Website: lowes
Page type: order-tracking
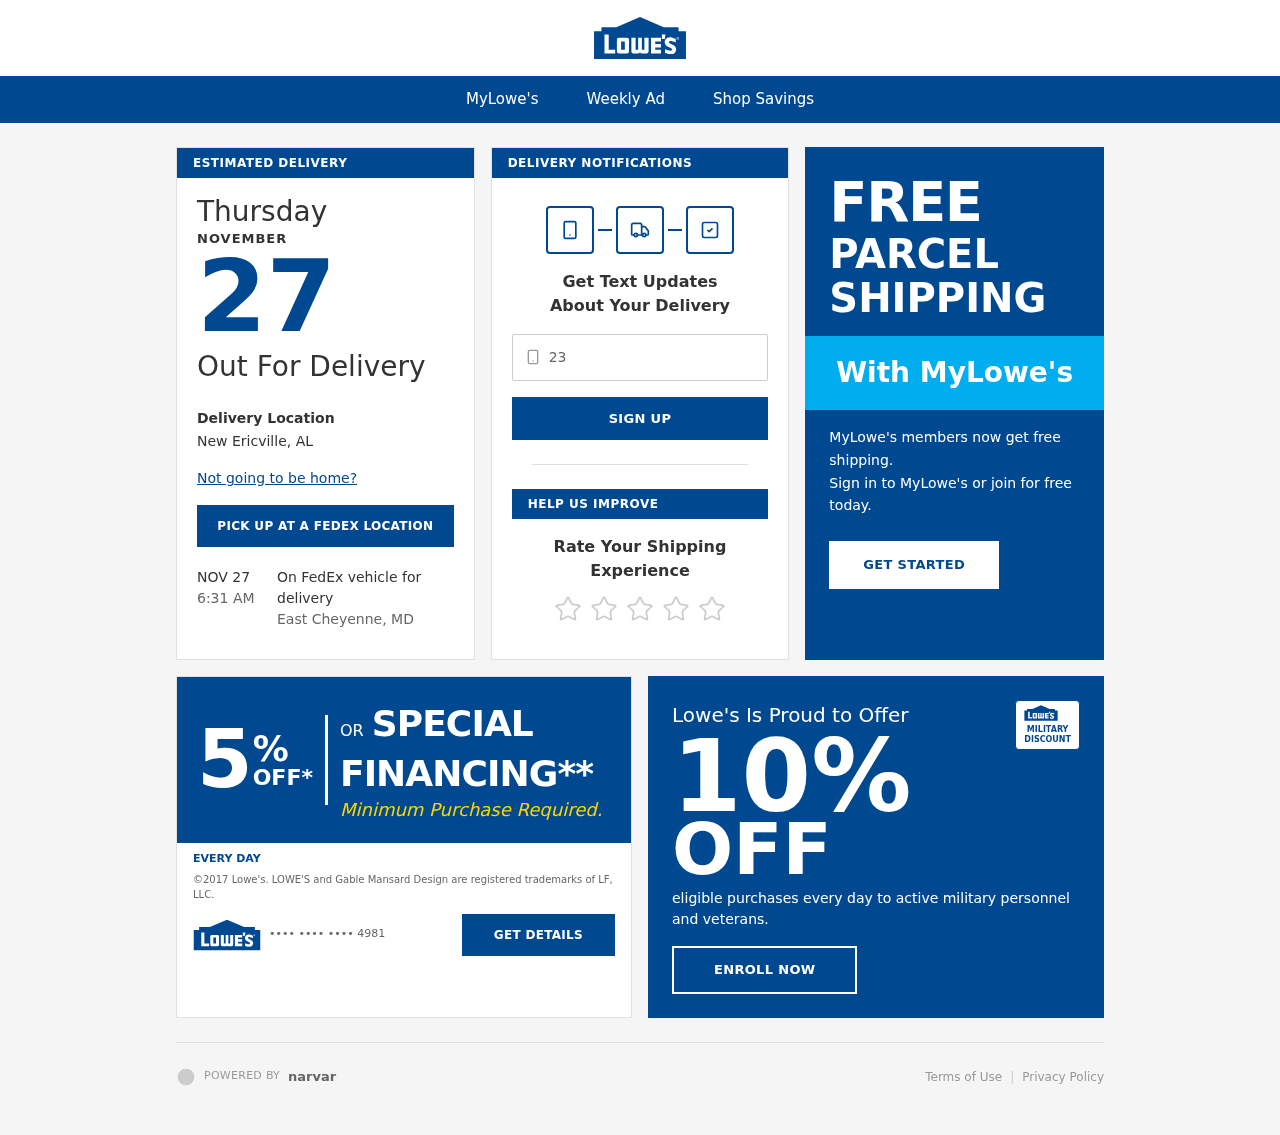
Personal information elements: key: PII_CARD_LAST4
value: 4981
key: PII_PHONE
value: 2395283928
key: PII_CITY_STATE
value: New Ericville, AL
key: PII_CITY_STATE2
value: East Cheyenne, MD
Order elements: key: ORDER_DELIVERY_DATE
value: NOV 27
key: ORDER_DELIVERY_DATE
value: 6:31 AM
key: ORDER_DELIVERY_DATE
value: NOVEMBER
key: ORDER_DELIVERY_DATE
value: Thursday
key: ORDER_DELIVERY_DATE
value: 27